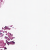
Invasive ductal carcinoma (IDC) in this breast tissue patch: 0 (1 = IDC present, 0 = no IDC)